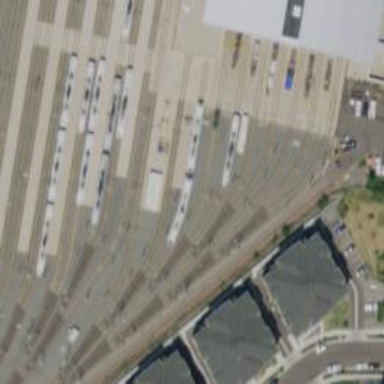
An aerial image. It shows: Light rail service yard with electrified contact lines.